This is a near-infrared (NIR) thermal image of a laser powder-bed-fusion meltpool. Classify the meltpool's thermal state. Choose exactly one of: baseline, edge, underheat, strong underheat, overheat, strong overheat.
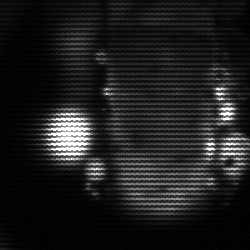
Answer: strong underheat